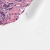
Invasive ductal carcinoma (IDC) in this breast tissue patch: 1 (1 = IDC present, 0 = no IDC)